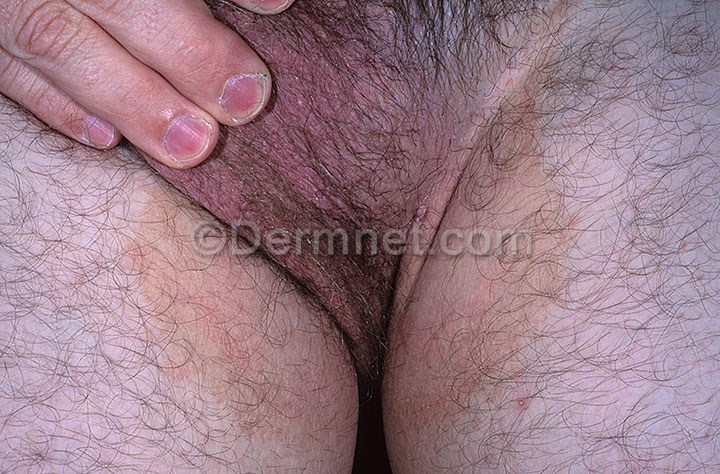
Disease: Tinea Ringworm Candidiasis and other Fungal Infections